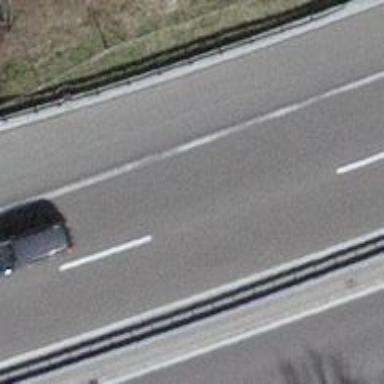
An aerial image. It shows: Asphalt motorway.